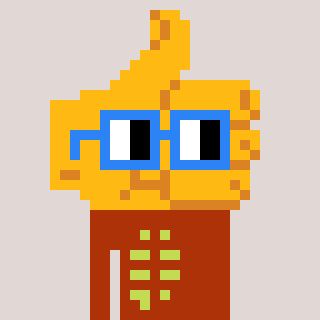
a pixel art character with square blue glasses, a thumbsup-shaped head and a hotbrown-colored body on a warm background